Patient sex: M
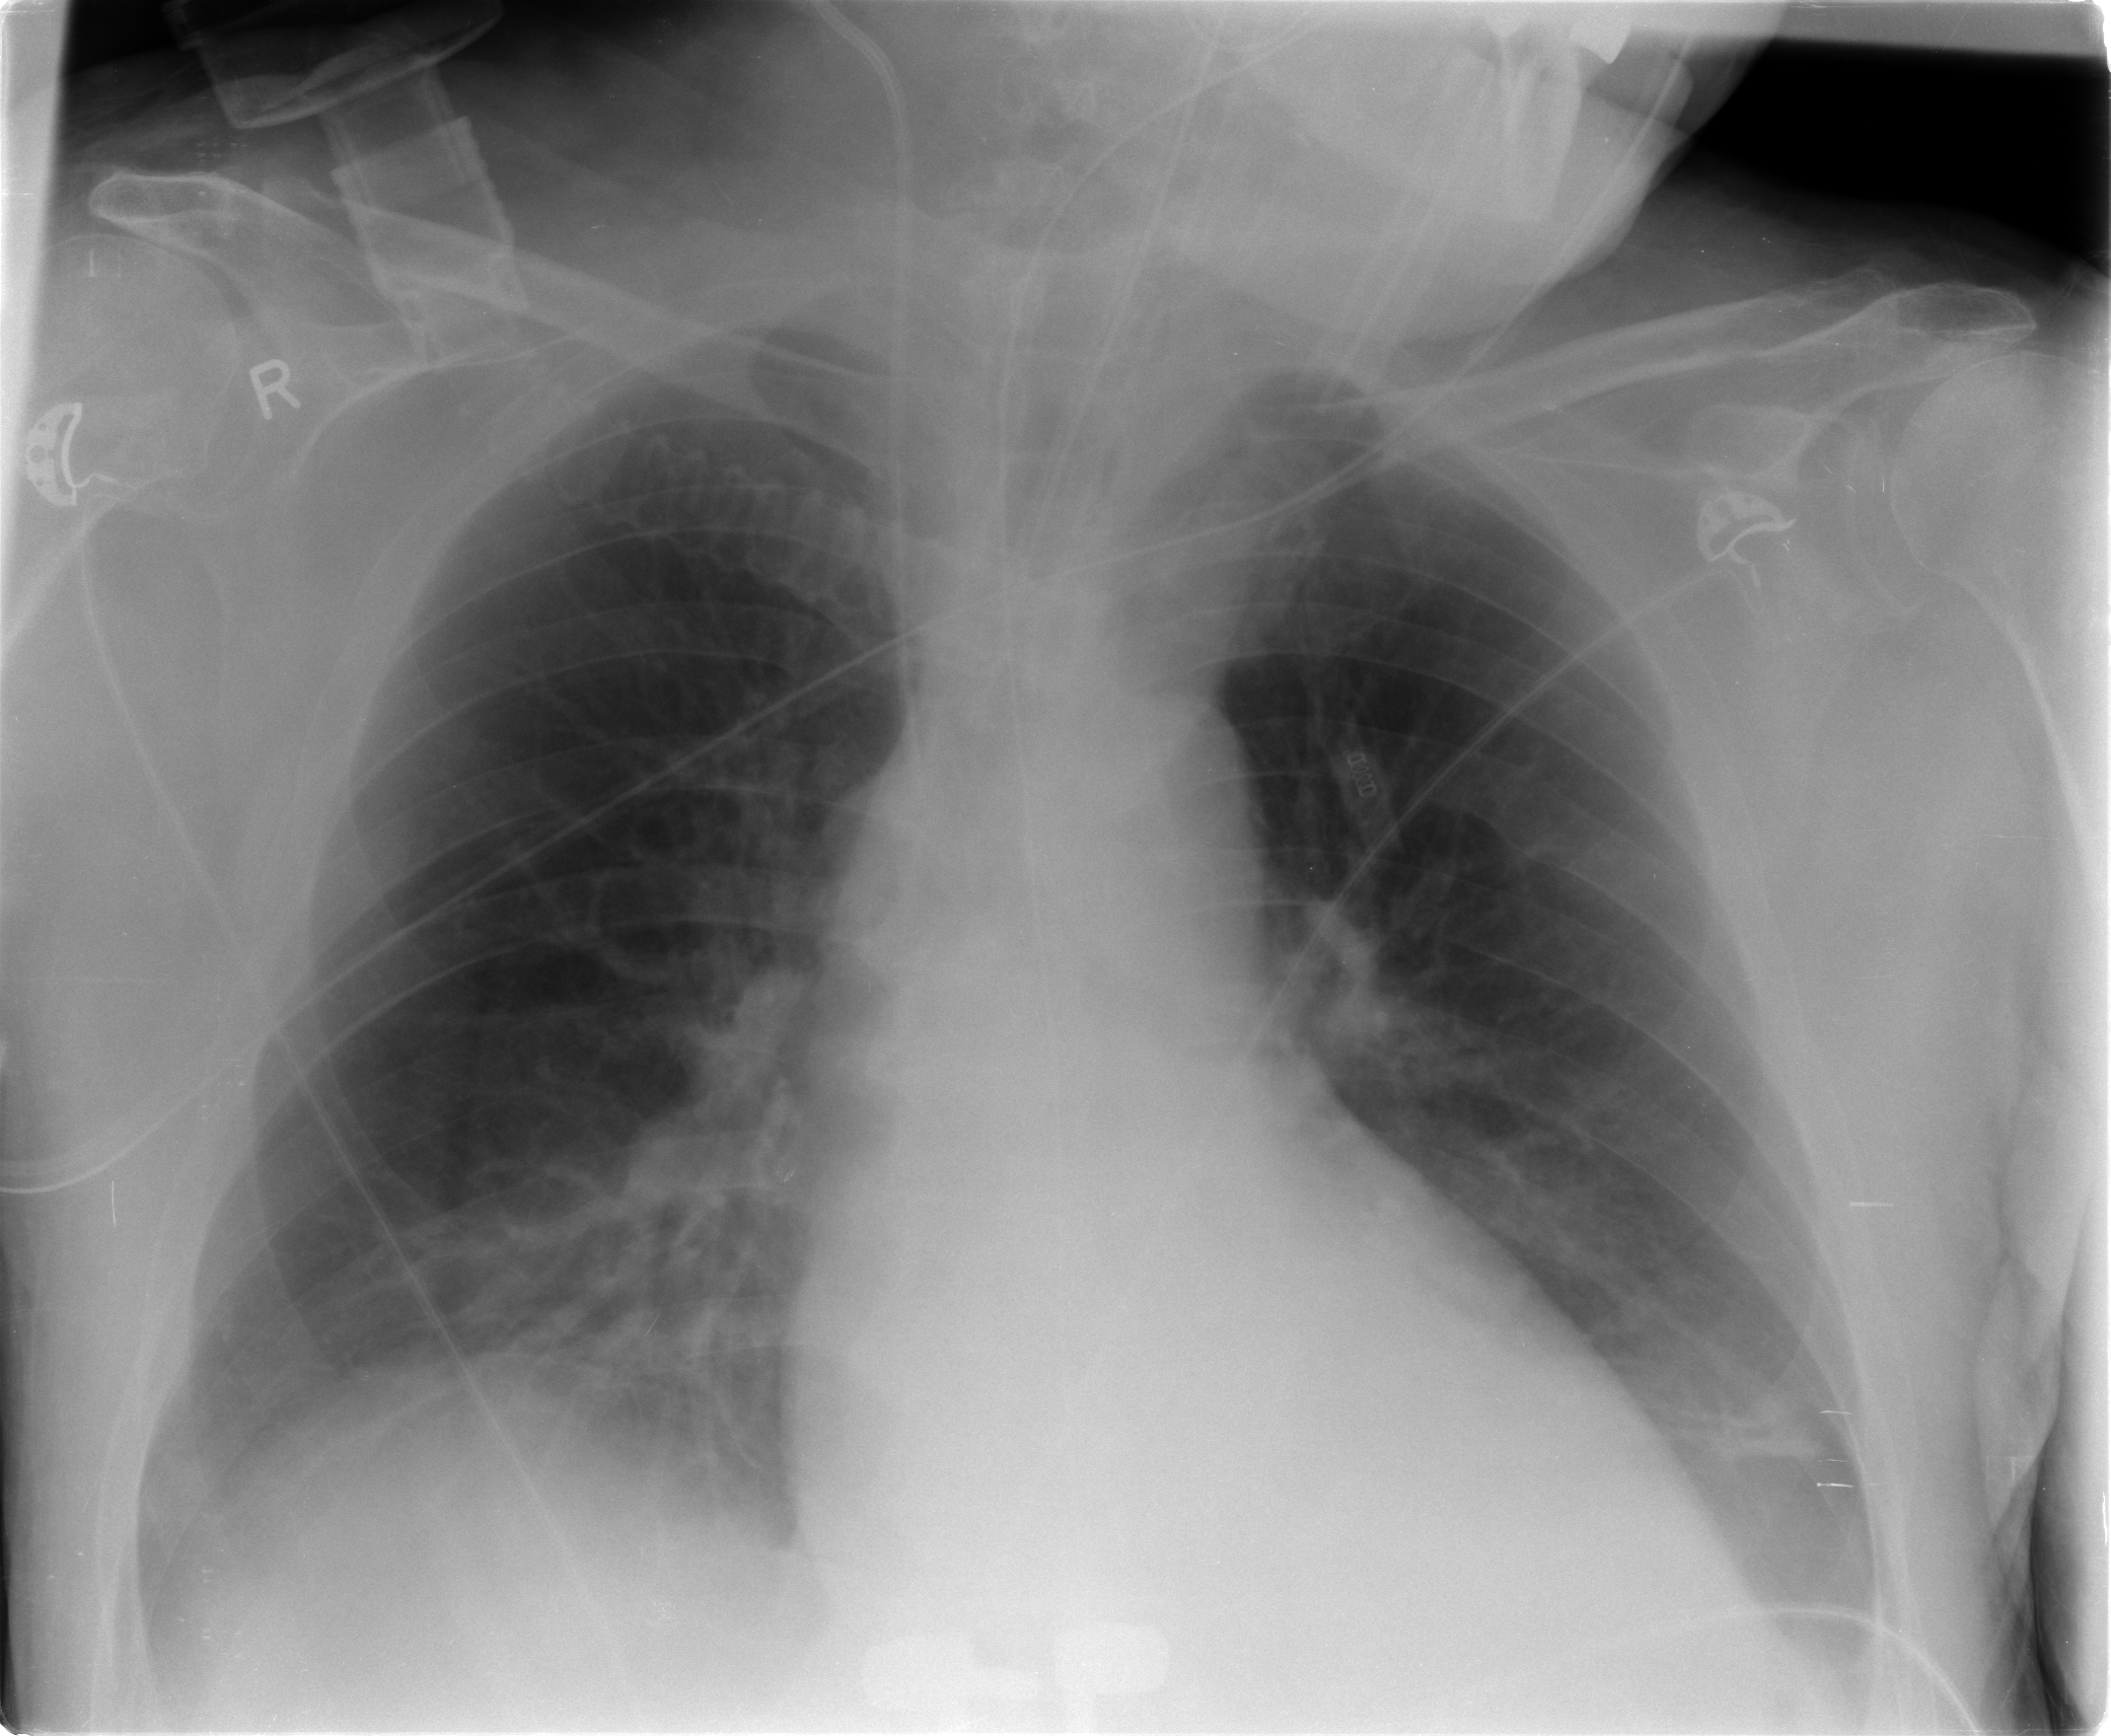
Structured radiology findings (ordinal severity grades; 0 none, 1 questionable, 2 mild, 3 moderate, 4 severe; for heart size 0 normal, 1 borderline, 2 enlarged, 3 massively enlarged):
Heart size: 2
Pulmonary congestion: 0
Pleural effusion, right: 2
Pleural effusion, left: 0
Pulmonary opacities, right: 0
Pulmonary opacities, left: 0
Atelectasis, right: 2
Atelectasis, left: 2